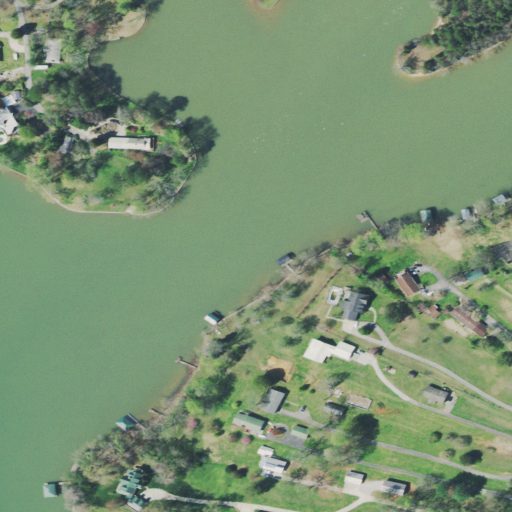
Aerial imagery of valley in Tennessee named Sugar Grove Valley containing open water, low intensity development, pasture, open development, mixed forest, medium intensity development, deciduous forest, grassland, and shrub